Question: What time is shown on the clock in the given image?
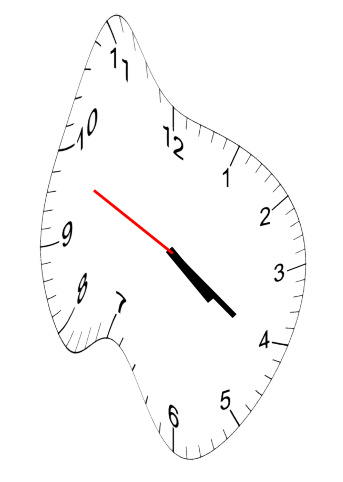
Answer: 04:20:49